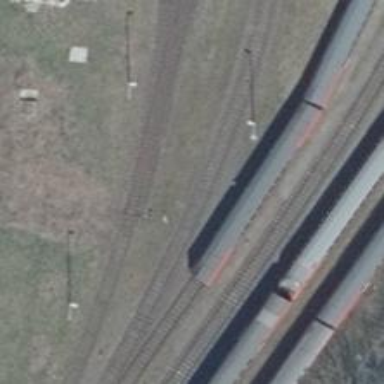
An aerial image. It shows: Railway switch.